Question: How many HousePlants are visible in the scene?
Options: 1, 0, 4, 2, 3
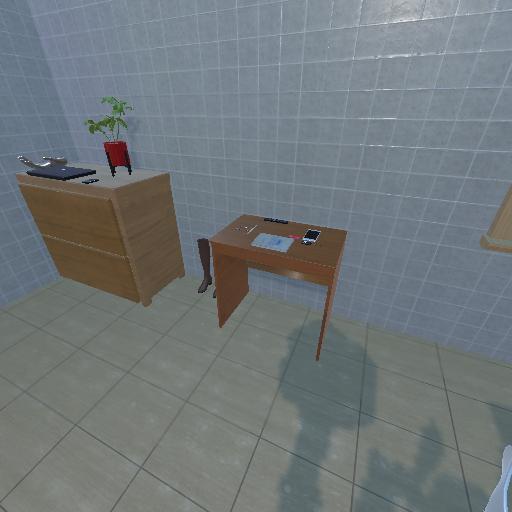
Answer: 1